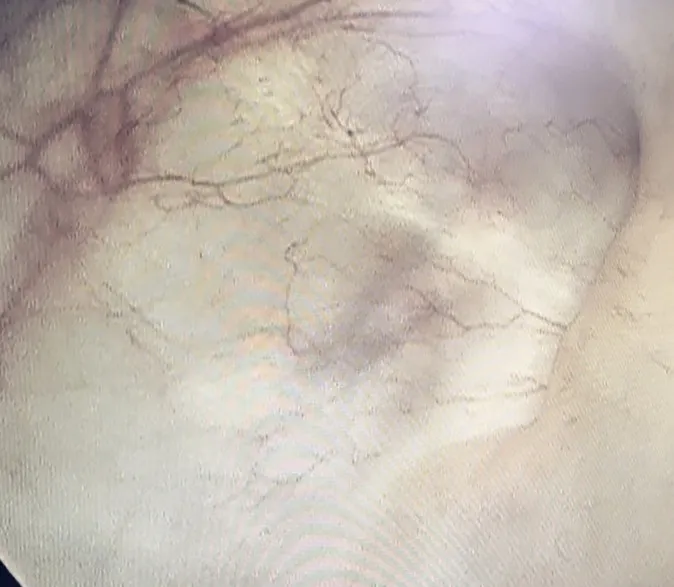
Cystoscopy showed good bladder filling and no new organisms were seen. The left ureteral opening was higher than the right, and scarring changes were seen after surgery.
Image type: medical_photograph (skin_photograph)